Question: I need to achieve layout like shown on my sketch.
1. Multiple columns - user can adjust width
2. Separated vertically into 2 zones - user can adjust heigth
3. Each column will have multiple items inside - I will use List for that
Should I use Grid for this? Or DataGrid will be more appropriate? I afraid that Grid will give me issues with splitting the way I want but I wonder if DataGrid will be to "heavy" for such scenario?
Also, everything will be heavily styled so ease of doing it is important too.
Forgot to mention couple things:
1. Number of columns will not be fixed but will be limited - up to 7
2. I will inject views into those "cells"
3. Is it possible to hide/show columns in MVVM scenario? I'm thinking if I use GridSplitter and bind splitter visibility then just because I can hide splitter and remove content from column if it's "width" set to "Auto" - I will achieve scenario of "hiding" it.

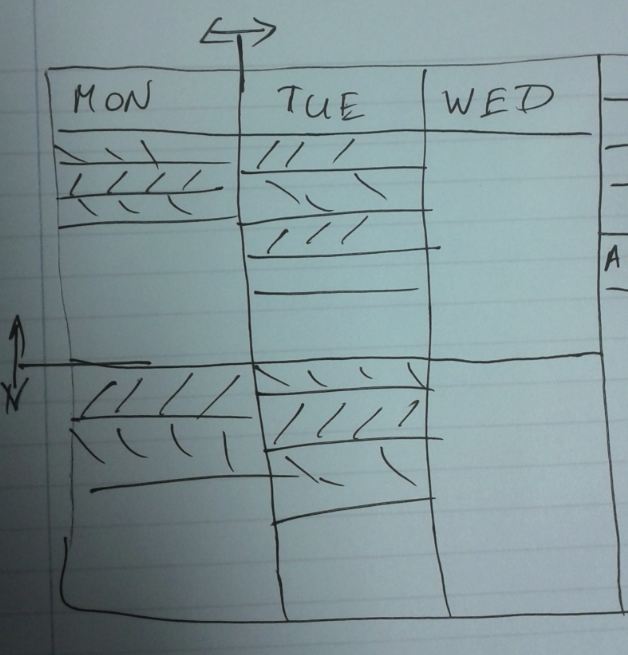
Answer: IMHO, considering the number of columns is fixed, 'Grid' is the way to go here. You'll need to have some logic to set 'MaxHeight' of the first row so the user won't be able to drag the horizontal splitter bellow the bottom of the grid (yes, I know, it should be the default behavior... :().
Same goes for the 'MaxWidth' of each column. Only it's more complex as you have to take into account the actual width of all columns. Also, you'd need to update the width of all columns when one of the vertical splitters is dragged, so the overall width of the grid stays the same.
'DataGrid' will be overkill and you won't gain nothing valuable - the vertical splitters will be taken care of, on first look - but then you have scroll bars that you have to consider, disabling them will mess with the ability to re-size columns. Also, the horizontal splitter will be available only in row header and not across all the width of the control. Moreover, calculating the height of the first row will have to be done manually, and then coerced somehow upon the data grid.
Now that I think about it, I'd probably go with a custom panel (MyPanel) and a custom splitter (MySplitter) which inherits 'Thumb'.
For the lists, I'd probably go with 'HeaderedContentControl' and a custom control template.